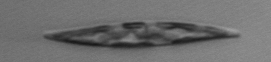
Label: Pleurosigma